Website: macys
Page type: customer-info-address
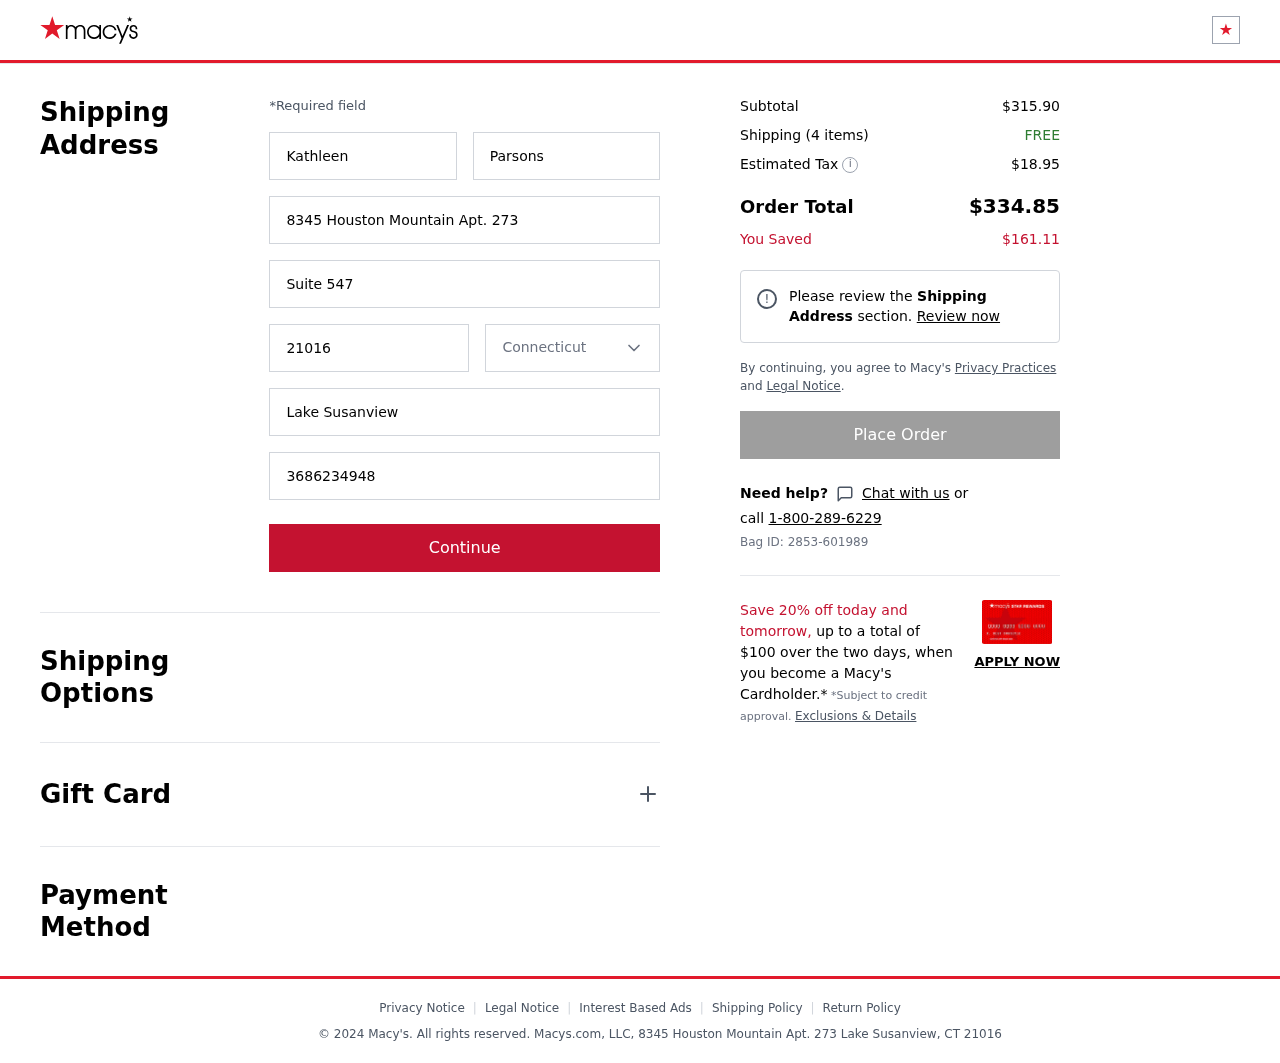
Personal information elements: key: PII_CITY
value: Lake Susanview
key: PII_FIRSTNAME
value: Kathleen
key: PII_LASTNAME
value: Parsons
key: PII_PHONE
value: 3686234948
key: PII_POSTCODE
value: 21016
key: PII_STATE
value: Connecticut
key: PII_STREET
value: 8345 Houston Mountain Apt. 273
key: PII_STREET2
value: Suite 547
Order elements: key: ORDER_SUBTOTAL
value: $315.90
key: ORDER_NUM_ITEMS
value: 4
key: ORDER_SHIPPING_COST
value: FREE
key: ORDER_TAX
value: $18.95
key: ORDER_TOTAL
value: $334.85
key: ORDER_SAVINGS
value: $161.11
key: ORDER_BAG_ID
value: Bag ID: 2853-601989